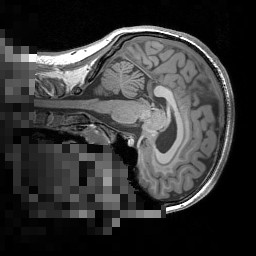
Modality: T1w
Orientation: sagittal
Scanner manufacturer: siemens
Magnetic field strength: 3 T
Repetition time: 1.5 s
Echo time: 0.00291 s